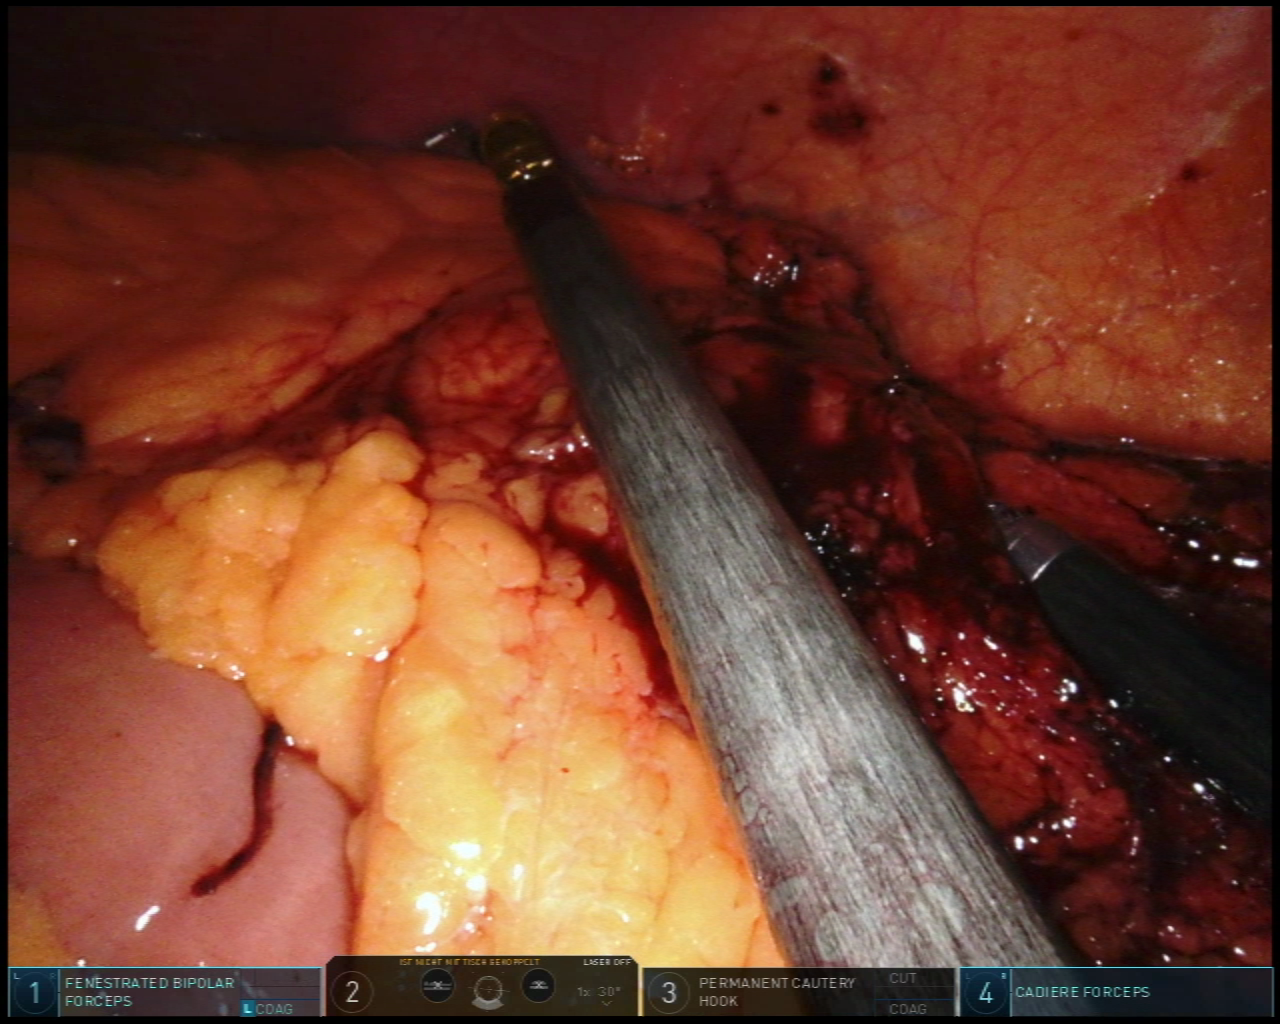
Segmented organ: abdominal_wall
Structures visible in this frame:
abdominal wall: yes
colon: yes
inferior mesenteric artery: no
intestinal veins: no
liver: no
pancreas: no
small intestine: no
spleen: no
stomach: no
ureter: no
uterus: no
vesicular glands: no